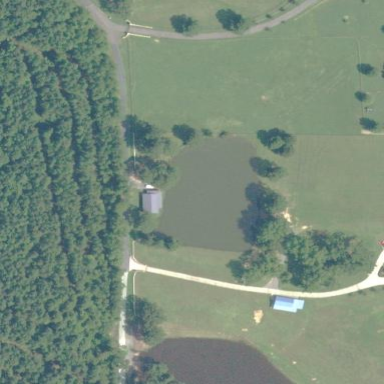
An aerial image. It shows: Pond surrounded by natural water.